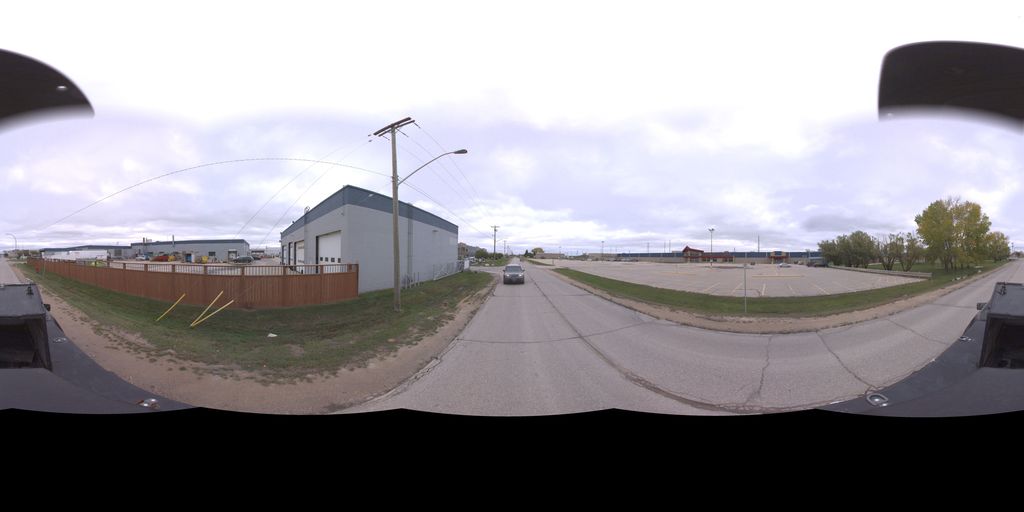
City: winnipeg